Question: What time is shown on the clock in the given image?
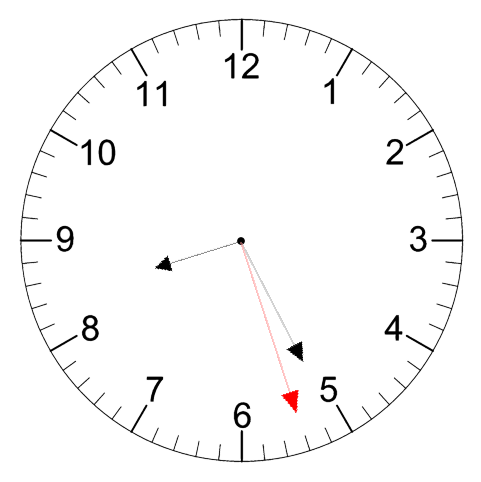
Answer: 08:25:27